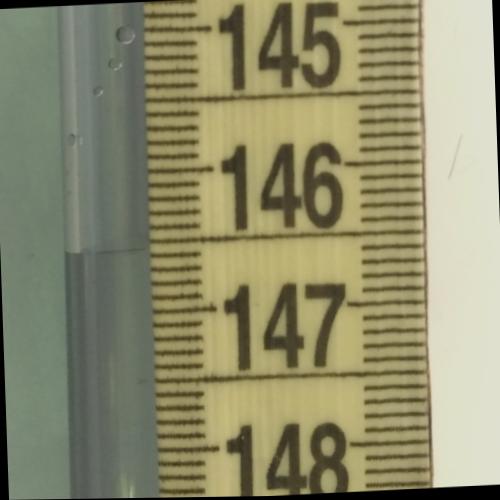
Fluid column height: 146.6 cm